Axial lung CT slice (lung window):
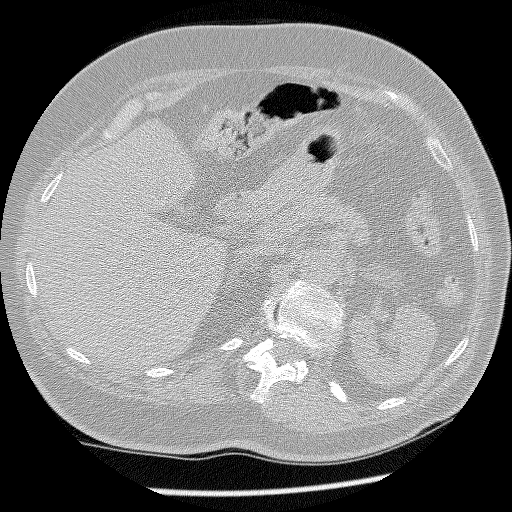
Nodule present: no